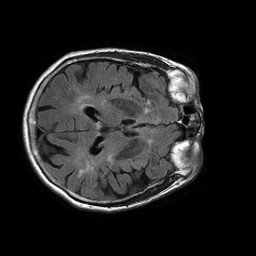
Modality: FLAIR
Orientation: axial
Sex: female
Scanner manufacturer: philips
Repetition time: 11 s
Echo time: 0.125 s